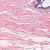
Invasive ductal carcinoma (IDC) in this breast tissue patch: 0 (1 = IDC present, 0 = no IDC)